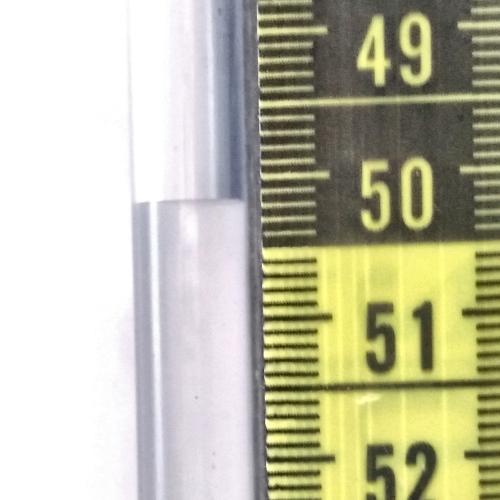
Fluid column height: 50.2 cm